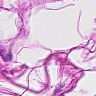
Metastatic tissue present: no